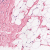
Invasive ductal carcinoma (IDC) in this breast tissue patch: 0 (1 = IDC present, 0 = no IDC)